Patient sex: M
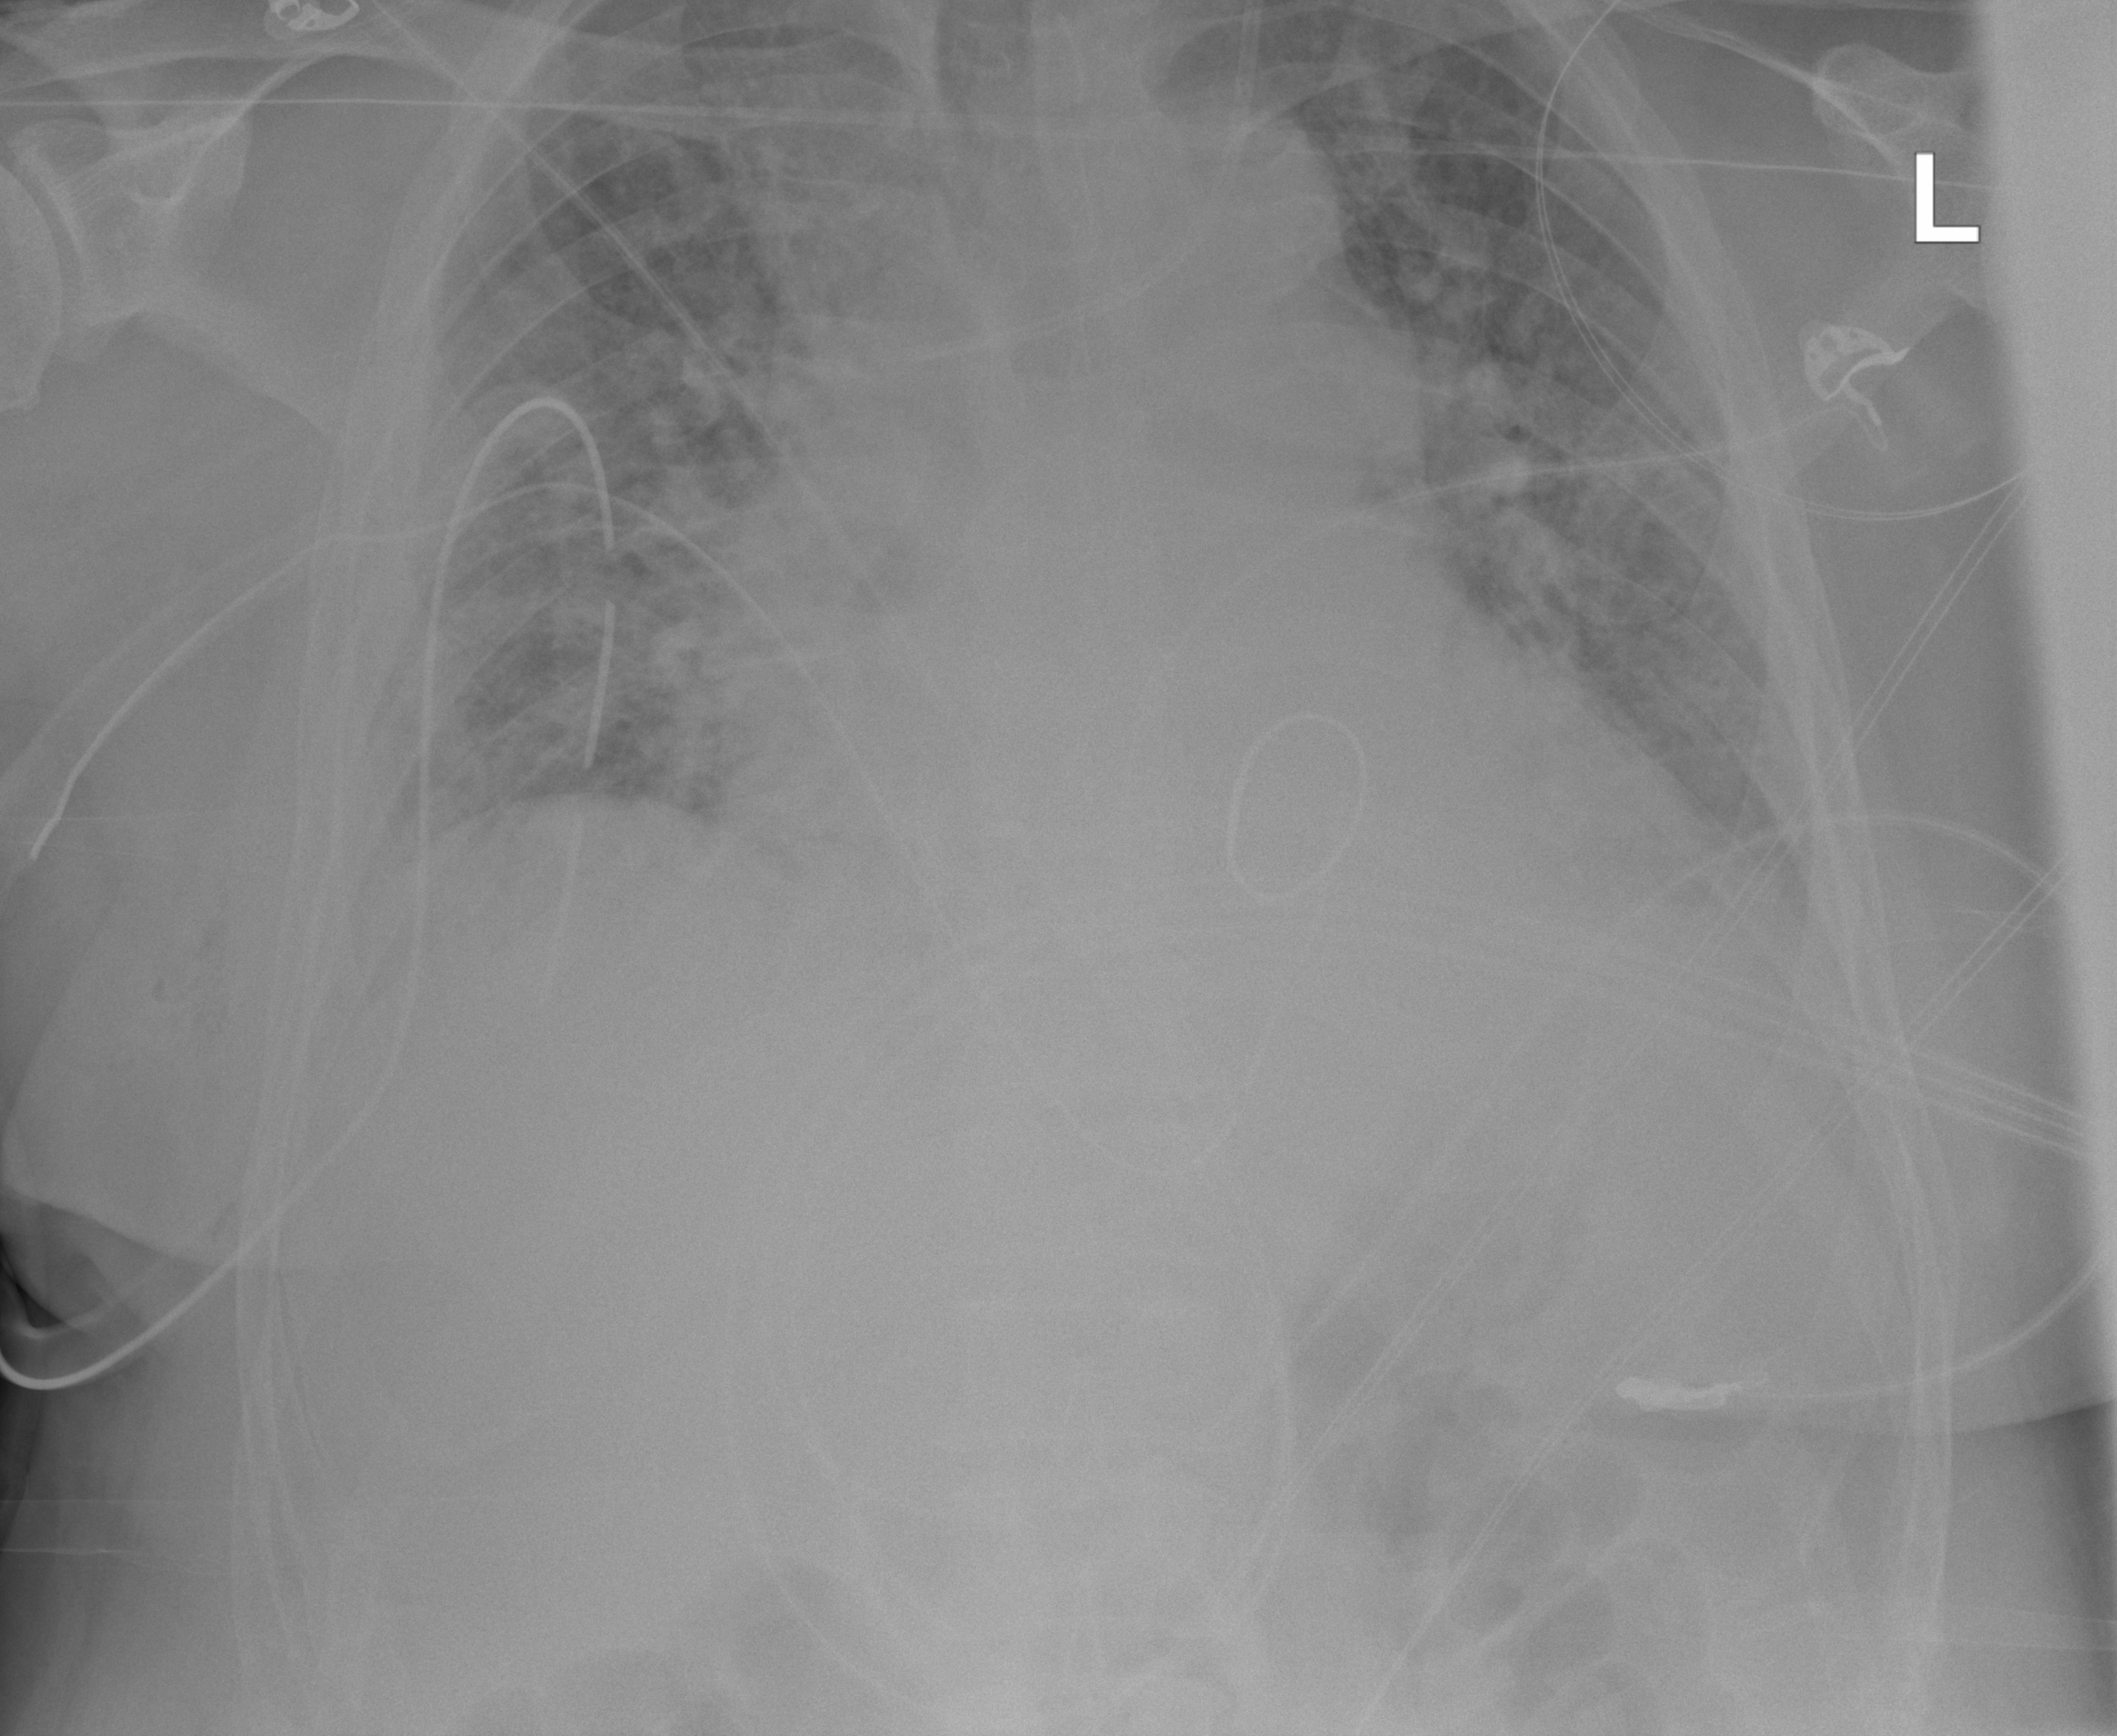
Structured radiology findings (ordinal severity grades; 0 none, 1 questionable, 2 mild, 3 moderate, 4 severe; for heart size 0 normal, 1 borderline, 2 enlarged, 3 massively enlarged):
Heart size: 1
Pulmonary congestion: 2
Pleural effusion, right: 2
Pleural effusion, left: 0
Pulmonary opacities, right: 2
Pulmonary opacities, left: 2
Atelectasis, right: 2
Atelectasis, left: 2